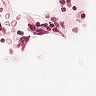
Metastatic tissue present: no